Interaction volume radius: 5 \u00c5
Interaction volume height: 25 \u00c5
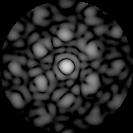
Disorder parameter: 0.5668